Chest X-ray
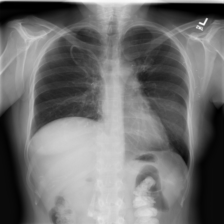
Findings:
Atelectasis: negative
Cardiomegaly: negative
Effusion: negative
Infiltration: negative
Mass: negative
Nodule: negative
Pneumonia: negative
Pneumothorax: negative
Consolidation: negative
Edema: negative
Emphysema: negative
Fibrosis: negative
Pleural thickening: negative
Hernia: negative